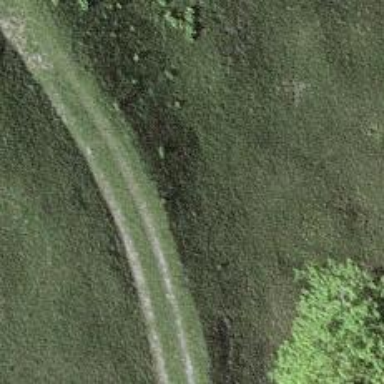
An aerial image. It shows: Gravel track with track type of grade3.